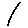
Label: line